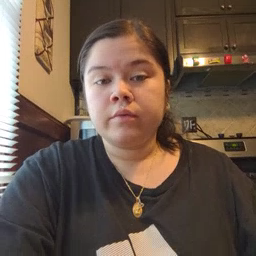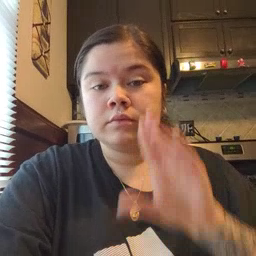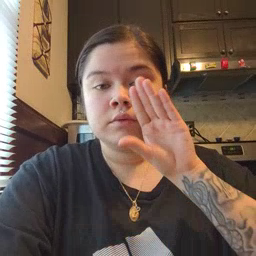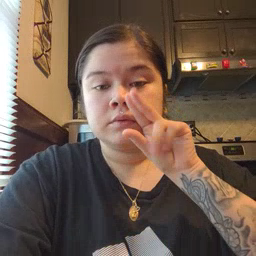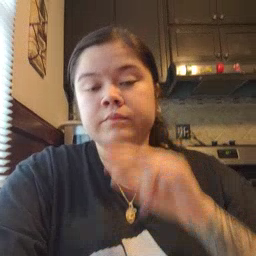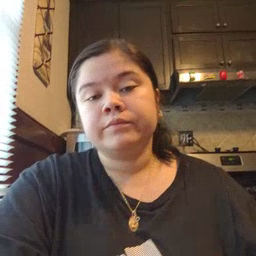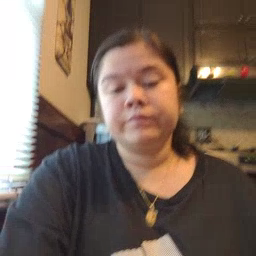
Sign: duck